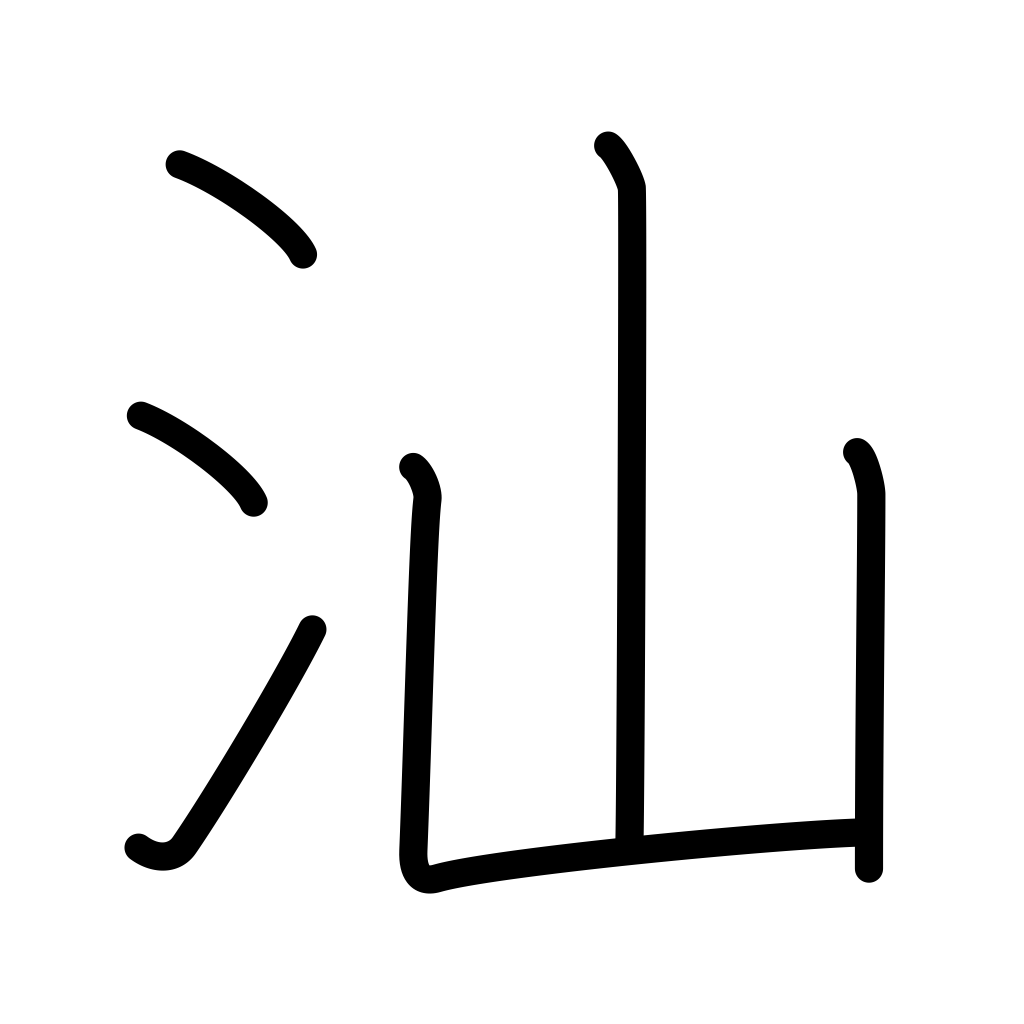
Meaning: fish swimming, fishing with a net